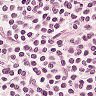
Metastatic tissue present: no